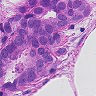
Metastatic tissue present: yes